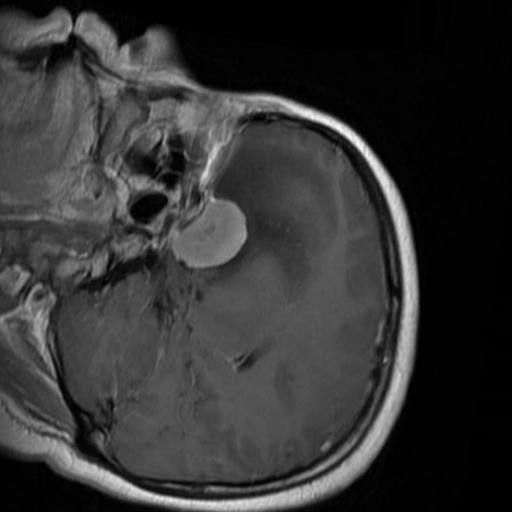
Label: brain_menin